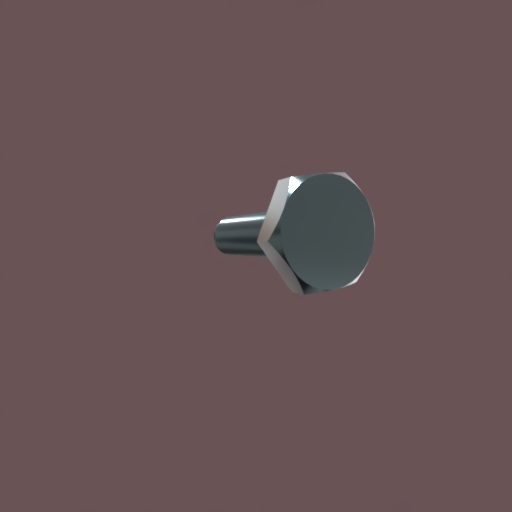
Label: bolt